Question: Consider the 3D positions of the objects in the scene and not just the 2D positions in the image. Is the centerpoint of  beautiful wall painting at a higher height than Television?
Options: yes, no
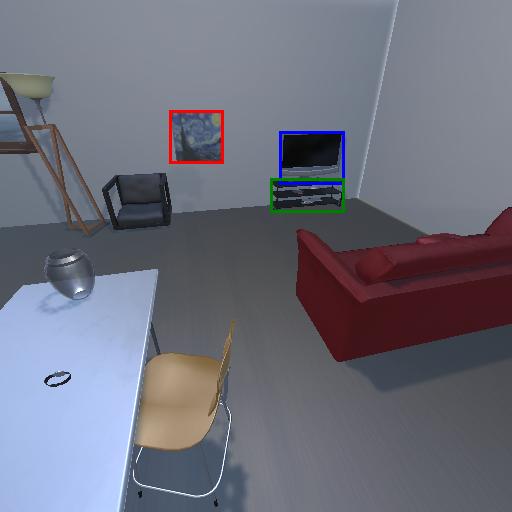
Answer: yes